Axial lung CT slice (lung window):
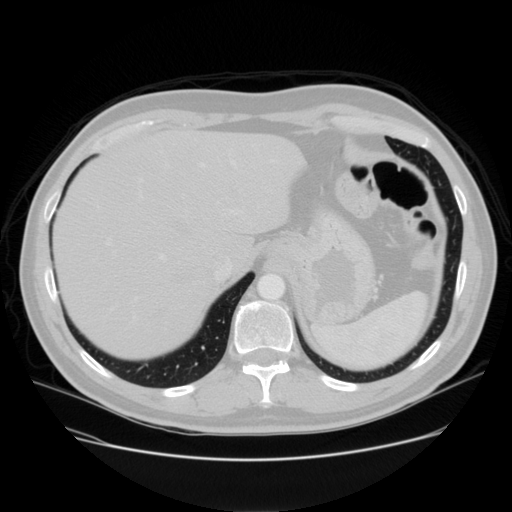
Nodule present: no